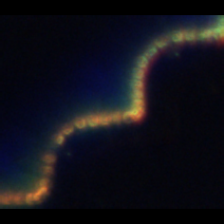
Taxon: Chaetoceros
Group: Diatoms